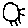
Label: sun